Question: I have loaded uri link in a view as follow.
'''
intent = new Intent(Intent.ACTION_VIEW);
intent.setData(Uri.parse(service + "://"
+ (host.hostname != null ? host.hostname : host.ipAddress) + ":" + port));
'''
But the view shows its contents very small as shown in the attached image. Especially like sda1 folder that user has to click. How can make bigger?.
EDIT:
I implemented as suggested by one of the members. But the problem is still using the default web browser. A popup came out asking which default browser I want to choose. What I expect is my activity using WebView is the host of to browse the link so that I can control the zoom.
'''
public void onCreate(Bundle savedInstanceState) {
super.onCreate(savedInstanceState);
setContentView(R.layout.webview);
WebView webview = new WebView(this);
Intent intent = getIntent();
webview.loadUrl(intent.getExtras().getString("WEBLINK"));
webview.getSettings().setBuiltInZoomControls(true);
webview.setInitialScale(150);
}
'''
EDIT1:
My working code is as follow
'''
public class WebViewActivity extends Activity{
@SuppressLint("SetJavaScriptEnabled")
@Override
public void onCreate(Bundle savedInstanceState) {
super.onCreate(savedInstanceState);
setContentView(R.layout.webview);
WebView myWebView = (WebView) findViewById(R.id.webview);
myWebView.setWebViewClient(new myWebClient());
myWebView.getSettings().setJavaScriptEnabled(true);
Intent intent = getIntent();
myWebView.getSettings().setBuiltInZoomControls(true);
myWebView.setInitialScale(150);
myWebView.loadUrl(intent.getExtras().getString("WEBLINK"));
}
public class myWebClient extends WebViewClient
{
@Override
public void onPageStarted(WebView view, String url, Bitmap favicon) {
// TODO Auto-generated method stub
super.onPageStarted(view, url, favicon);
}
@Override
public boolean shouldOverrideUrlLoading(WebView view, String url) {
// TODO Auto-generated method stub
view.loadUrl(url);
return true;
}
}
}
'''
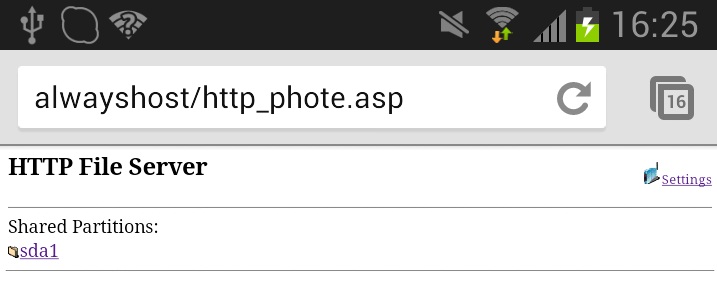
Answer: Try with a <URL> that intercepts your intent.
You can check <URL> method for instance.
A better way to handle this would be to handle the display directly on the asp page if you have control over it.